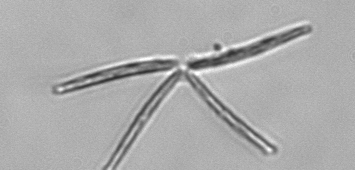
Label: Thalassionema